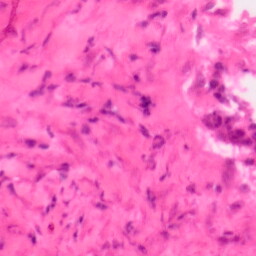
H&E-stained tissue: Colon